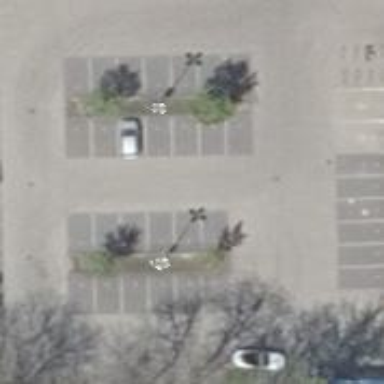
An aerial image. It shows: Parking area with surface.